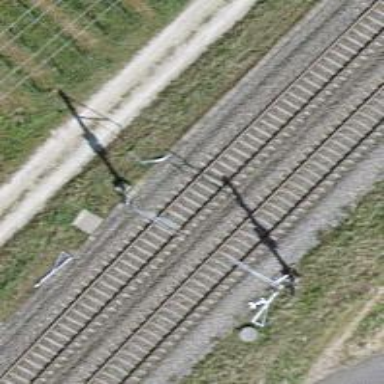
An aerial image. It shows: Railway signal.